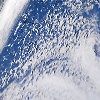
Label: cloud